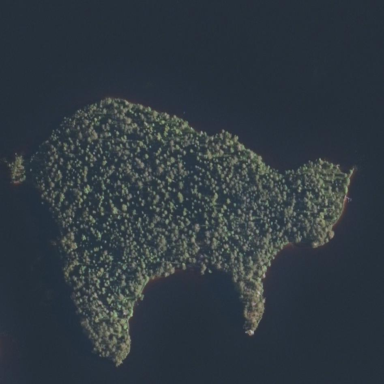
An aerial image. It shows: Island covered with woodland.